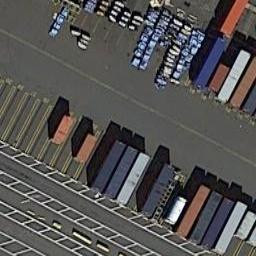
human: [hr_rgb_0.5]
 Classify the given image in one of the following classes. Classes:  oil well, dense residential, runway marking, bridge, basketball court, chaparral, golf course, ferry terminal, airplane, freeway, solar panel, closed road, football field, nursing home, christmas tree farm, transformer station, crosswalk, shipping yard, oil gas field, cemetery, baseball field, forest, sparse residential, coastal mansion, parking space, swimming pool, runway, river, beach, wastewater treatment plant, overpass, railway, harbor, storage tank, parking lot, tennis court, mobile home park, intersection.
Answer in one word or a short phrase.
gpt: shipping yard